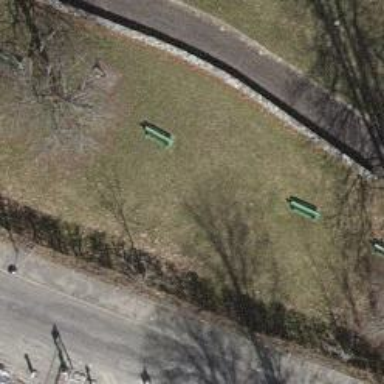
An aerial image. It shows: Bench for seating.